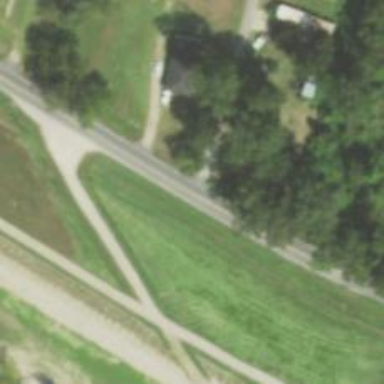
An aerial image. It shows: Secondary road.